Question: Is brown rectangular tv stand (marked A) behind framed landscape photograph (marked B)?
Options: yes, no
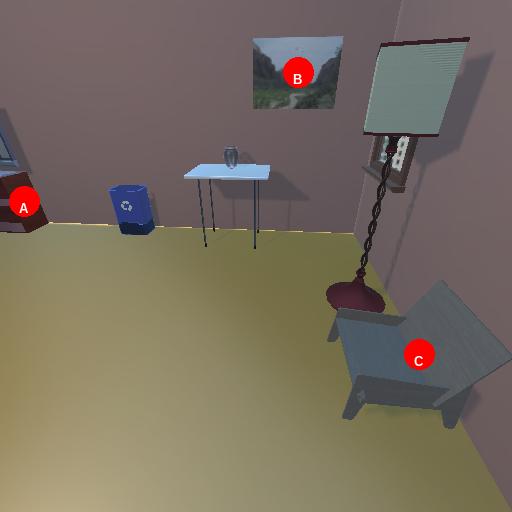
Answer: yes